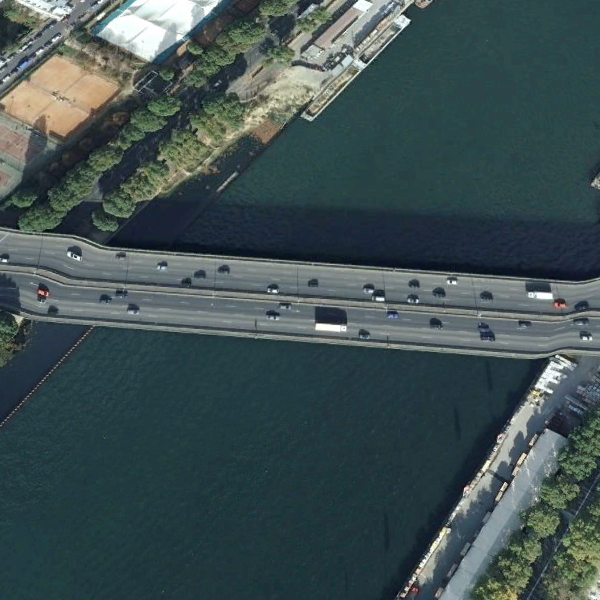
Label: Bridge